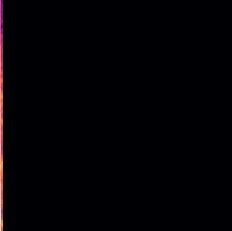
Sound class: Cow